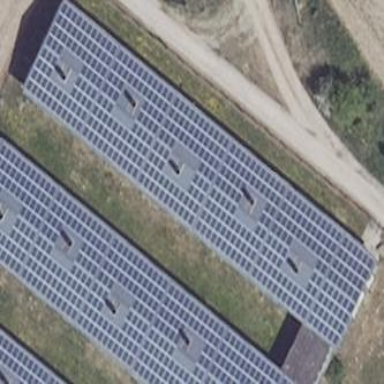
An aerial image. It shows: Building featuring small installation solar photovoltaic panel for electricity generation.